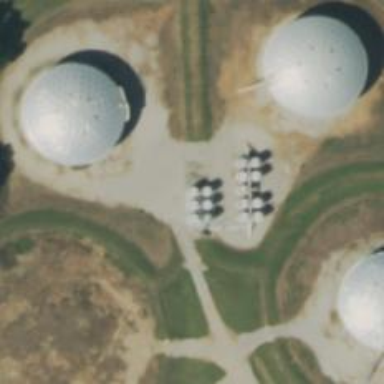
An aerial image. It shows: Storage tank with man-made structure.